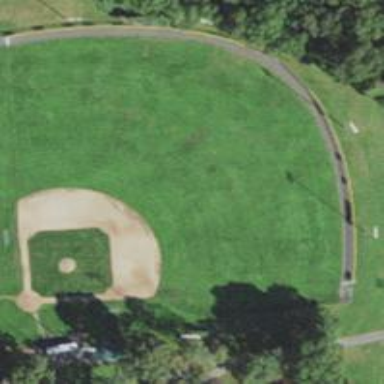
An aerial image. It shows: Baseball pitch for leisure land.